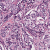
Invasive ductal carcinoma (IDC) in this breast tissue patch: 1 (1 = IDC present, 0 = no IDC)